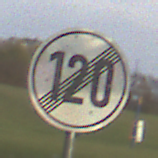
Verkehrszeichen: EndeGeschwindigkeit120
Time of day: SunriseSunset
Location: Outdoor (Suburban)
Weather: PartlyCloudy
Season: NotSpecified
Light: Natural